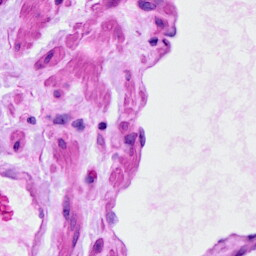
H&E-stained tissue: Ovarian